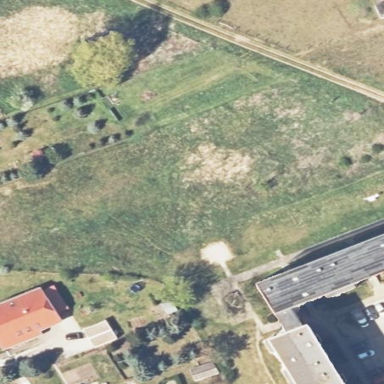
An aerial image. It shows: Garden that is leisure land.